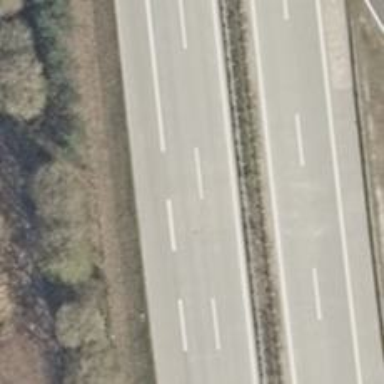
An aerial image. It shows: Concrete motorway.